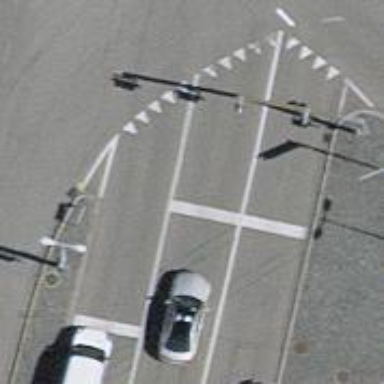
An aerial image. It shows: Road with traffic signals for signaling.